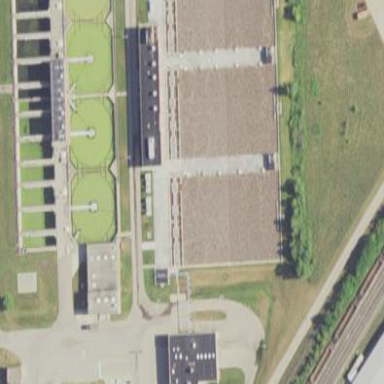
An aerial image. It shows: View of wastewater plant.